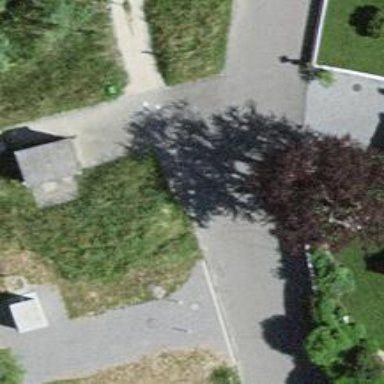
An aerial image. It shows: Bollard.